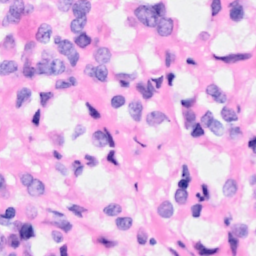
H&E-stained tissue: Breast